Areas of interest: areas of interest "Electric Vehicle Charging Station"
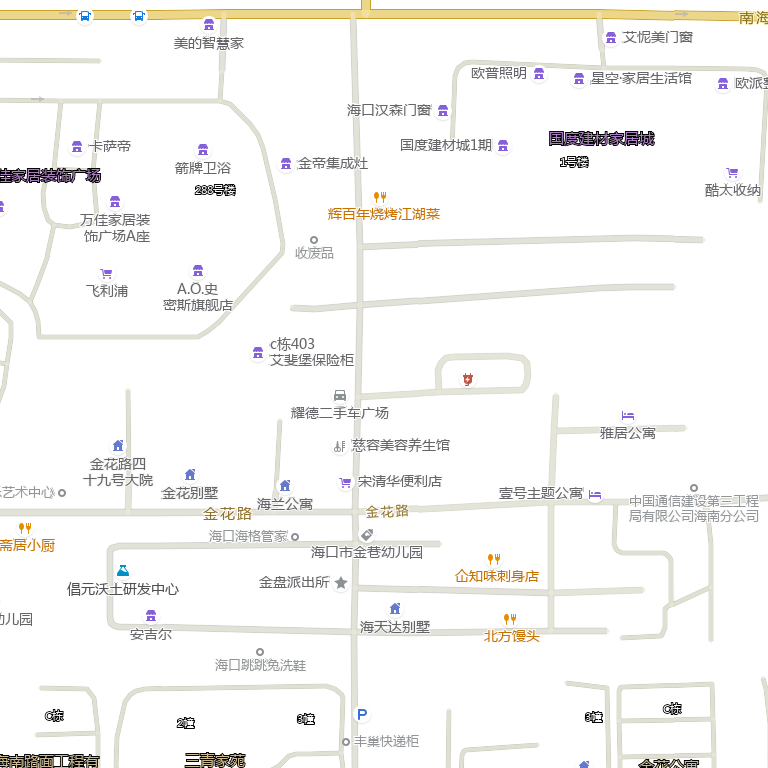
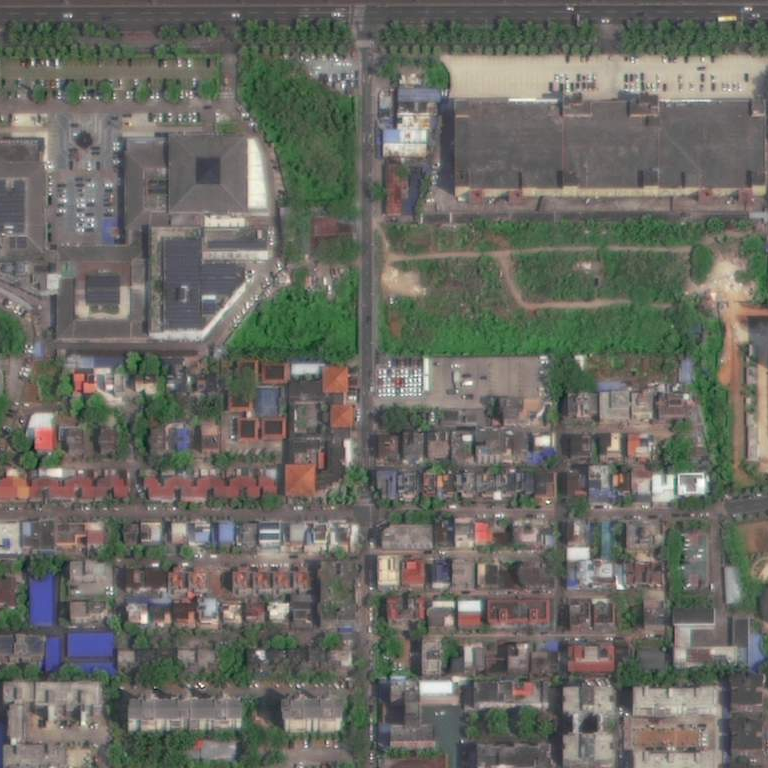